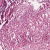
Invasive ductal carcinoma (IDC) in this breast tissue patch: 1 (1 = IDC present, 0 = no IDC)